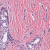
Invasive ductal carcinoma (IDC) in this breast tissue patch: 0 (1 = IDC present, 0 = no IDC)